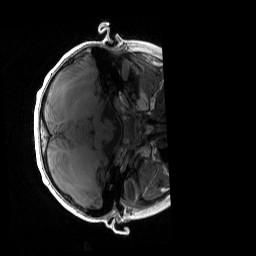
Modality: T1w
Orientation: axial
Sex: male
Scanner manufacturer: siemens
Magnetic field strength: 3 T
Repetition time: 1.9 s
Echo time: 0.00243 s